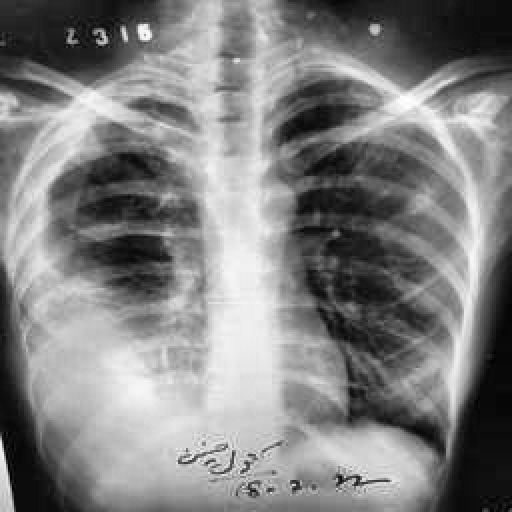
Finding: TUBERCULOSIS